Question: I use Visual Studio 2013 Professional Update 4 in combination with multiple SQL Server 2012 Enterprise servers/instances. The Idea was to create a Version controlled deployment using a Visual Studio Solution with SQL Server Projects.
However for some reason the "Update Target" and "Generate Script" button is disabled.

I can update the local database project from the sql server database but the other way around is not working. (see screenshot)
Google is not helpful at all although I found a few people with a similar problem.
<URL>
<URL>
<URL>
But none of this questions/blogposts is about Visual Studio 2013 and in addition none of the proposed solutions is working for me.
Why is the Update Target button disabled and what do I have to change to fix this?
Note: Of course, I'm using the latest version of SQL Server Data Tools(12.0.50318.0)
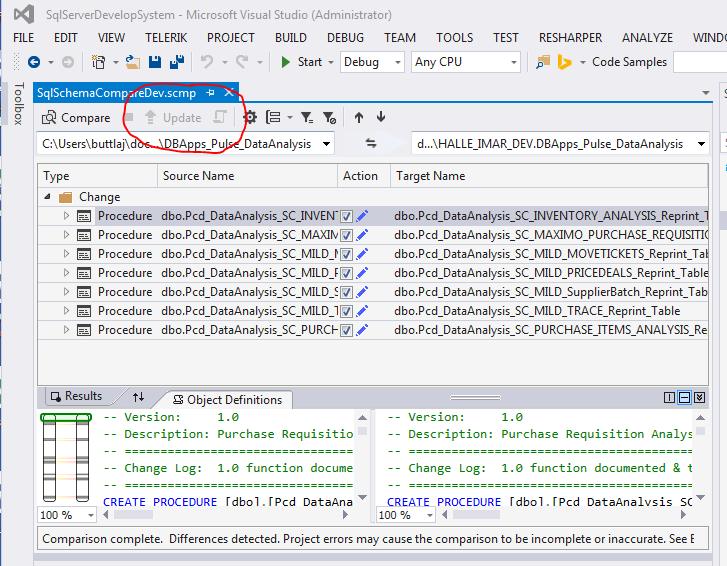
Answer: This was driving me nuts, as well. I finally noticed a "warning" message stating "Cannot generate deployment plan due to an internal error". Because of this, the Update and Generate Script buttons were both disabled.
I resolved this by closing Visual Studio, navigating to the folder containing the Database project and . I then restarted Visual Studio, re-ran the compare schema and the Update button was enabled.